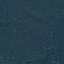
Land use / land cover class: Forest